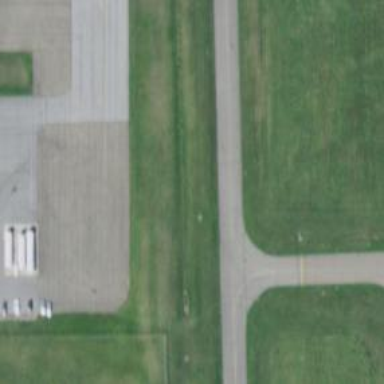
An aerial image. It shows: View of taxiway at the airport.